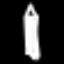
Label: pencil